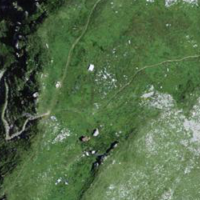
EUNIS habitat code: 23
Species observed at this site:
Pyrrhocorax graculus
Saxifraga oppositifolia